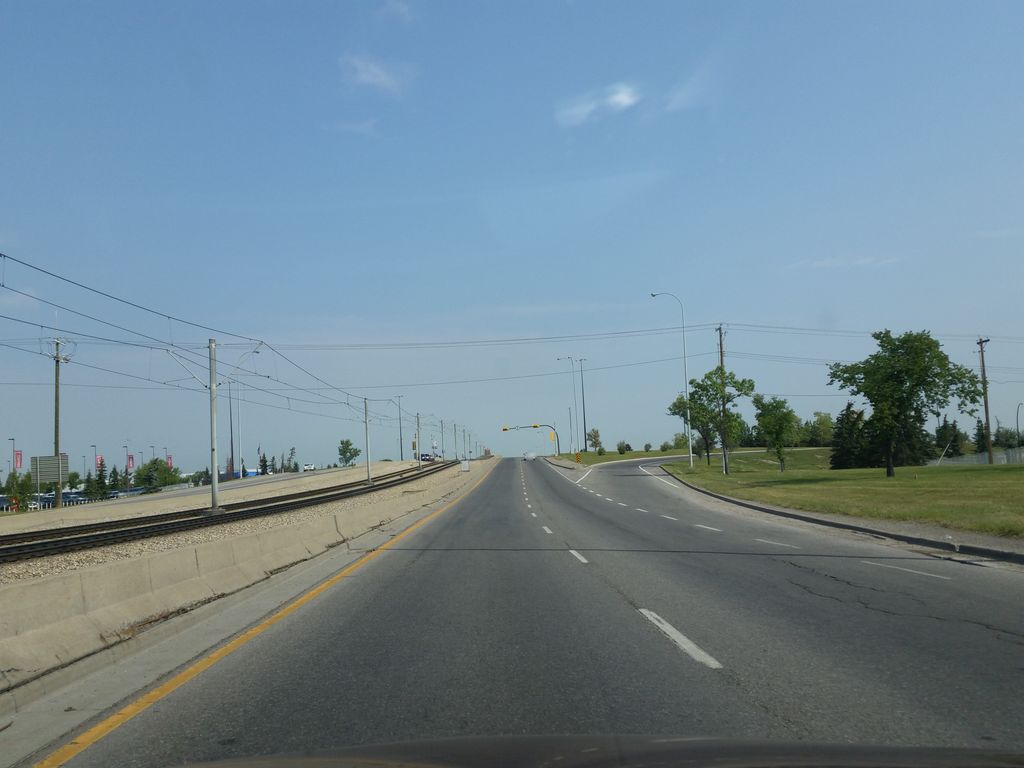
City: calgary